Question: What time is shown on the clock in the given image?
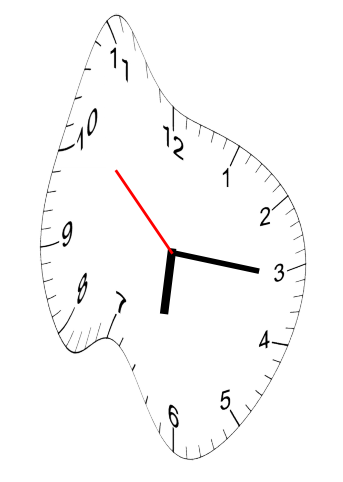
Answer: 06:15:52